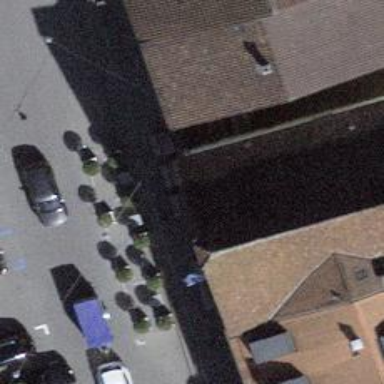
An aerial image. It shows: Pub.